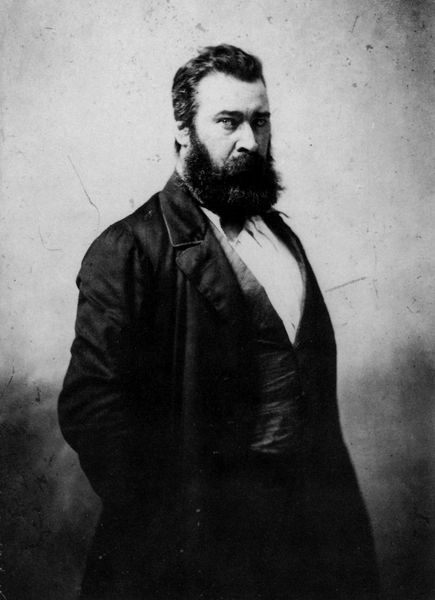
Titel: Jean Francois Millet (Paris), Maler
Künstler: Atelier Nadar
Institution: unbekannt
Schlagwörter: dunkel, hand, mann, schatten, weiß, grau, hell, hintergrund, licht, mund, nase, ohr, profil, schwarz, stirn, blick, haus, rock, schleife, alt, anzug, bart, hemd, jacke, wand, arm, arme, augen, bärtig, falten, kragen, vollbart, bildnis, hals, herr, hände, portrait, porträt, schauen, haare, halbfigur, mantel, stehend, augenbrauen, kontrast, ohren, seide, seitlich, wangen, düster, mauer, monochrom, weis, ausdruck, frack, falte, ernst, brauen, bauch, dreiviertelansicht, knöpfe, dreiviertelprofil, fliege, jackett, selbstporträt, weste, foto, fotografie, photographie, groß, schwarz weiss, dreiviertel, seite, tasche, geheimratsecken, nasenlöcher, photo, flecken, verschränkt, halbfigurig, lenbach, fleckig, taschen, abzug, kratzer, glaze, beschädigt, früh, cool, photot, mudfalte, hände in den taschen, print, 19. jahrhundert, 1900, hüftporträt